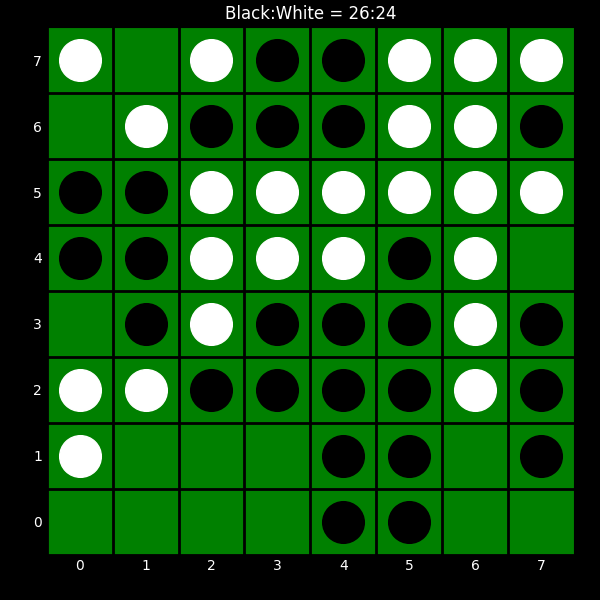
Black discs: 26
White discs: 24